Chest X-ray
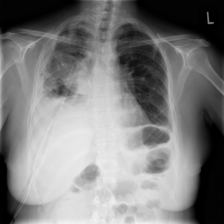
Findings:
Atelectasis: negative
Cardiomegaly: negative
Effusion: positive
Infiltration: negative
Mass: negative
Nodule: negative
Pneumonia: negative
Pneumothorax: negative
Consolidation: negative
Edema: negative
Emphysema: negative
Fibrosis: negative
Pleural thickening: negative
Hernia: negative